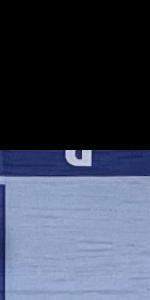
Label: Empty